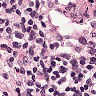
Metastatic tissue present: no